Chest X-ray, PA view. Patient: 36 years old, sex M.
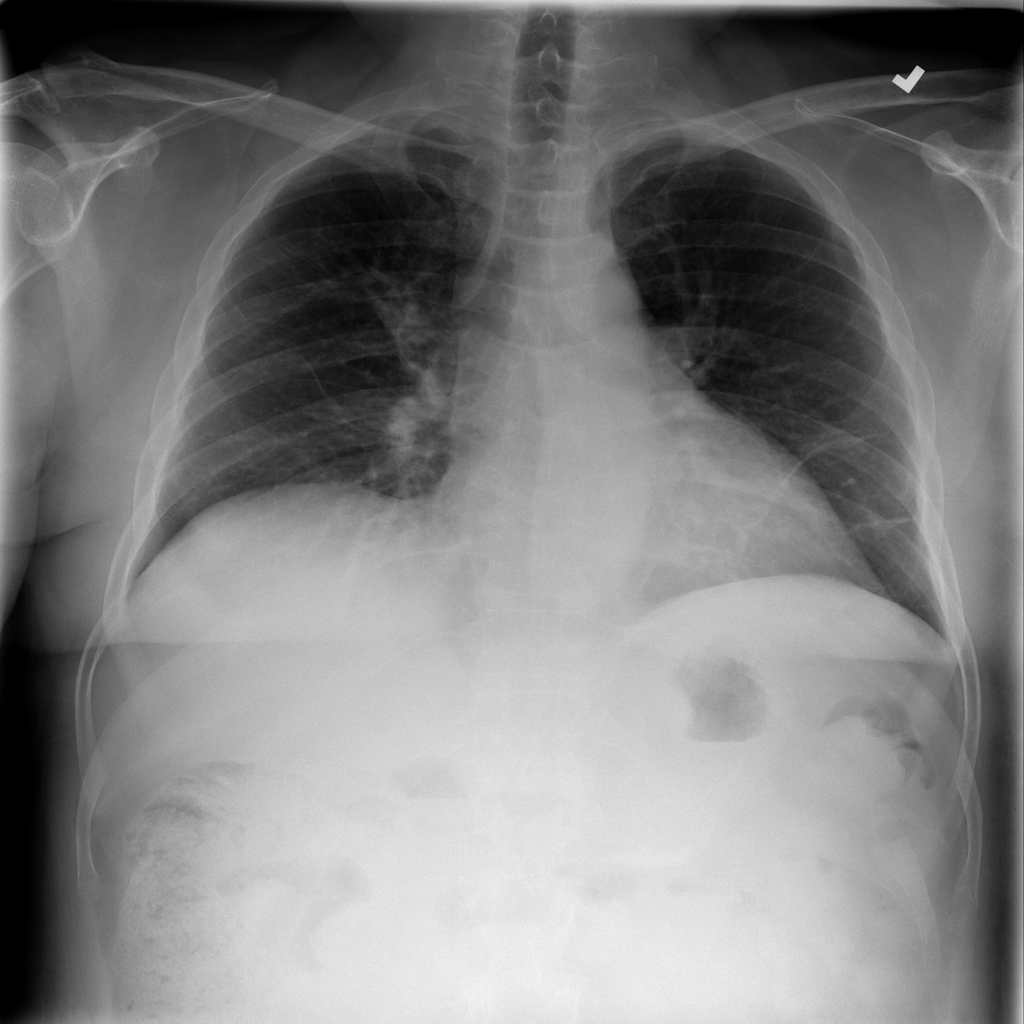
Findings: Atelectasis, Consolidation